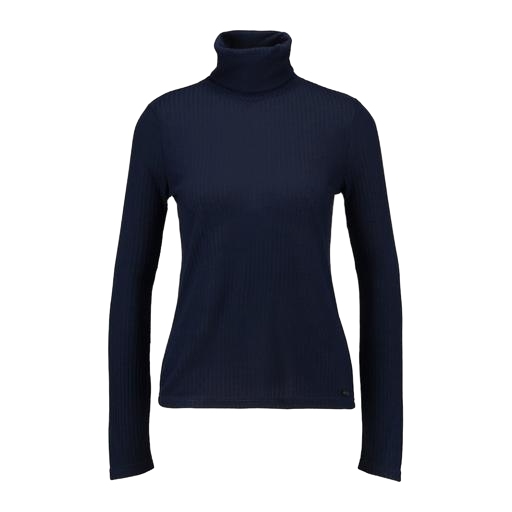
high-neck ribbed-jersey t-shirt, high-neck top, turtleneck tee, white background